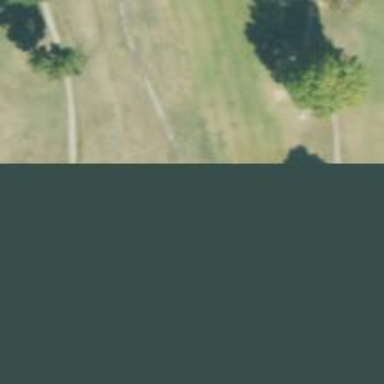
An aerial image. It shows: Grassy area designated as golf fairway.